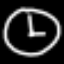
Label: clock